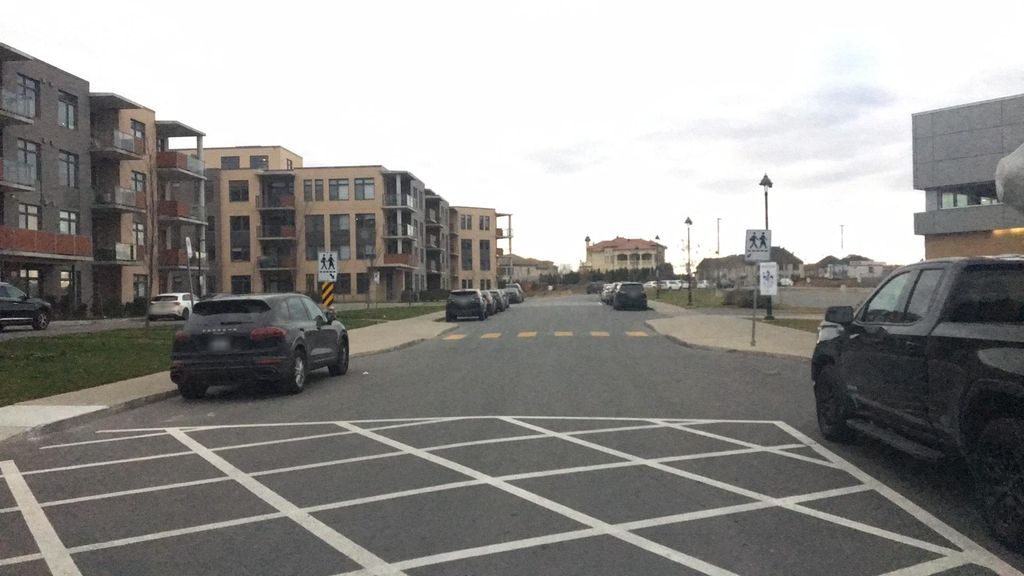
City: montreal